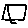
Label: square